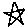
Label: star